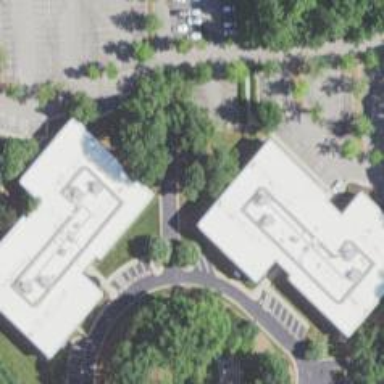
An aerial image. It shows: Commercial building.